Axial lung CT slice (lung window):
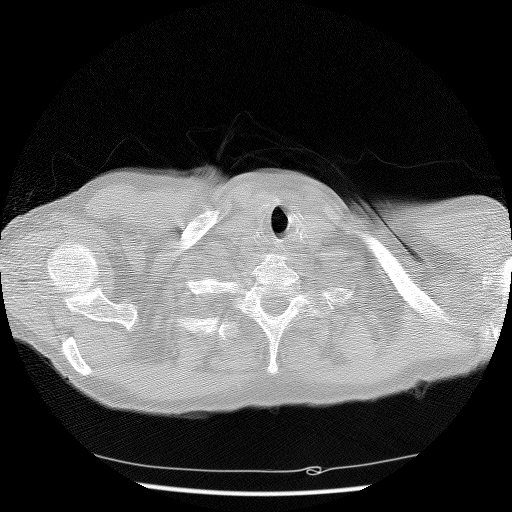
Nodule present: no